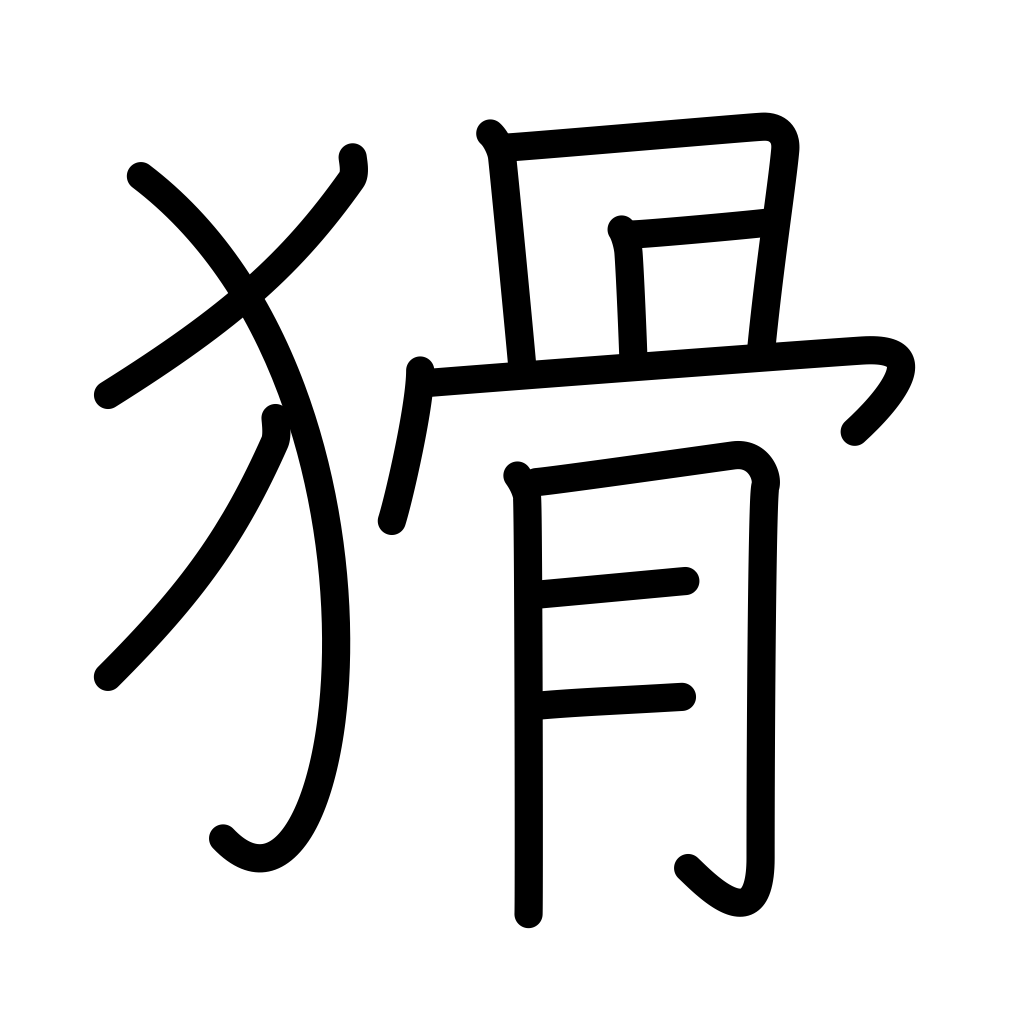
Meaning: crafty